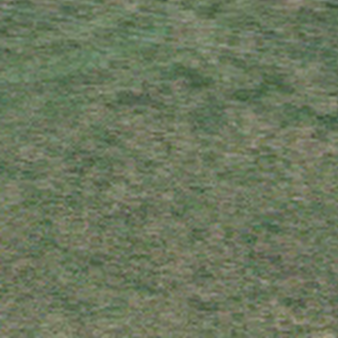
Label: other